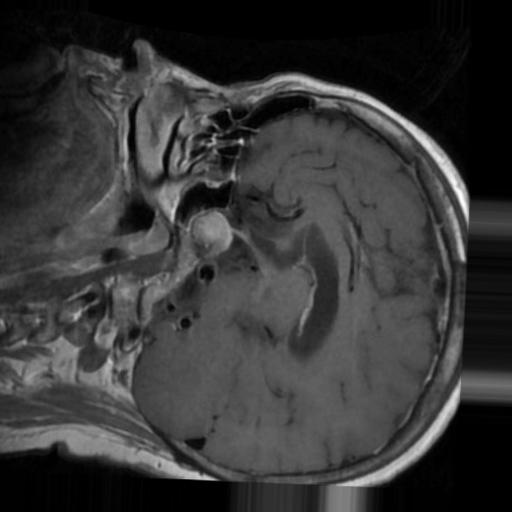
Label: brain_tumor